Question:
I want to make header placed adjacent to its background. I need to make the view compatible to all the screens without using fixed pixel value.
Help me to Solve this issue.
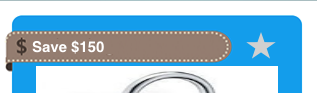
Answer: You can divide your screen in two parts by giving weight.
How..?
This is the xml code:
'''
<LinearLayout xmlns:android="http://schemas.android.com/apk/res/android"
android:layout_width="match_parent"
android:layout_height="match_parent"
android:orientation="vertical"
android:weightSum="6">
<LinearLayout
android:id="@+id/headerlayout"
android:layout_weight="1"
android:layout_height="0dp"
android:layout_width="fill_parent"
android:background="#ffff00"></LinearLayout>
<LinearLayout
android:id="@+id/baselayout"
android:layout_weight="5"
android:layout_height="0dp"
android:layout_width="fill_parent"
android:background="@android:color/darker_gray"></LinearLayout>
</LinearLayout>
'''
There you will notice one layout which is of yellow color can act as header in your code. It will act same for all device. you can increase and decrease the weight of layout as your requirment, as how the header you want.